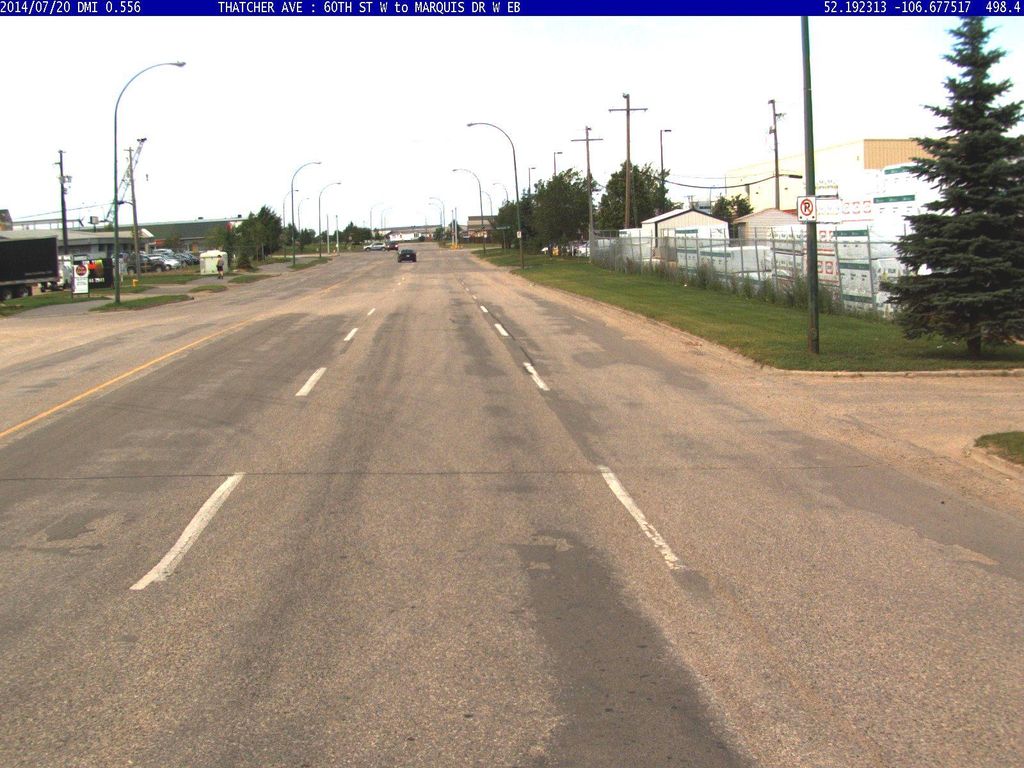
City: saskatoon